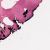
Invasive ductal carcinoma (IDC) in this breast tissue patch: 0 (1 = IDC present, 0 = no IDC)